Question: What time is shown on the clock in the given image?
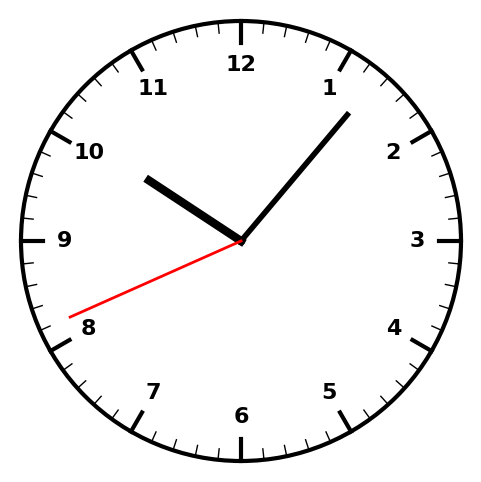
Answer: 10:06:41